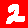
Digit: 2